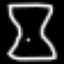
Label: hourglass